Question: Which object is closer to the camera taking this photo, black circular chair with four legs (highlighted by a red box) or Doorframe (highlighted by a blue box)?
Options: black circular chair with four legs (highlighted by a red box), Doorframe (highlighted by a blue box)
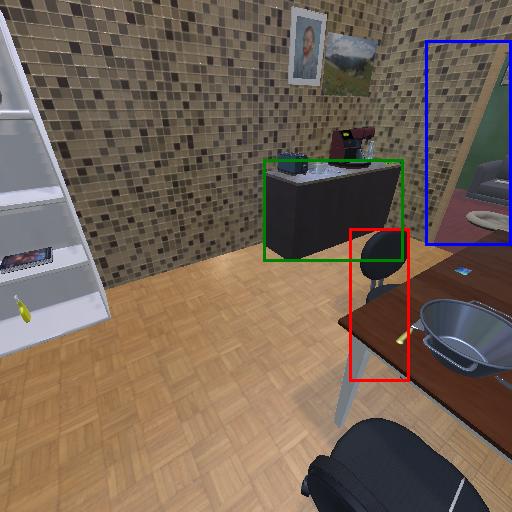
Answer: black circular chair with four legs (highlighted by a red box)